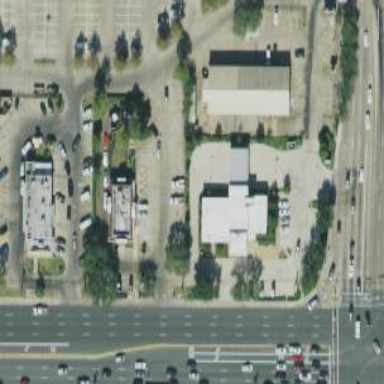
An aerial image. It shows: Parking space is available.